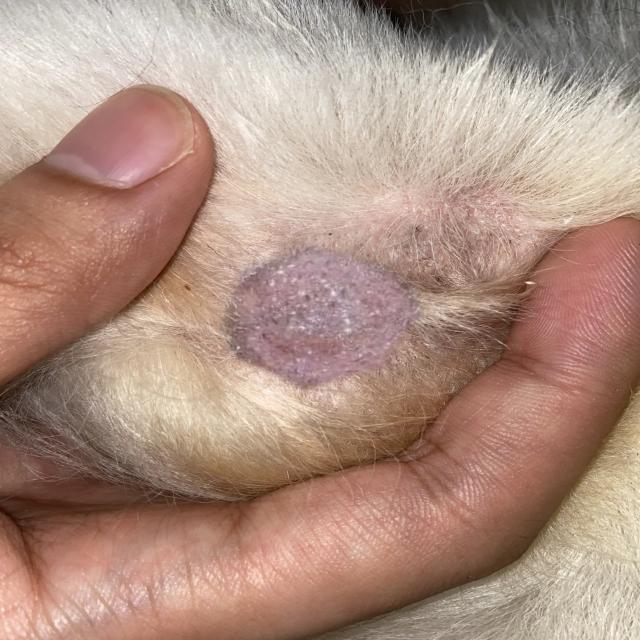
Canine ringworm (Dermatophytosis) — fungal infection caused by Microsporum or Trichophyton. Presents with circular alopecia, scaling, crusting, and broken hairs.